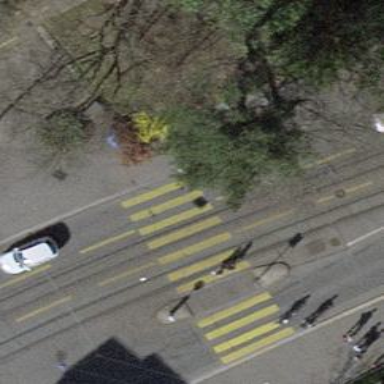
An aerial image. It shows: Tram crossing on the railway.